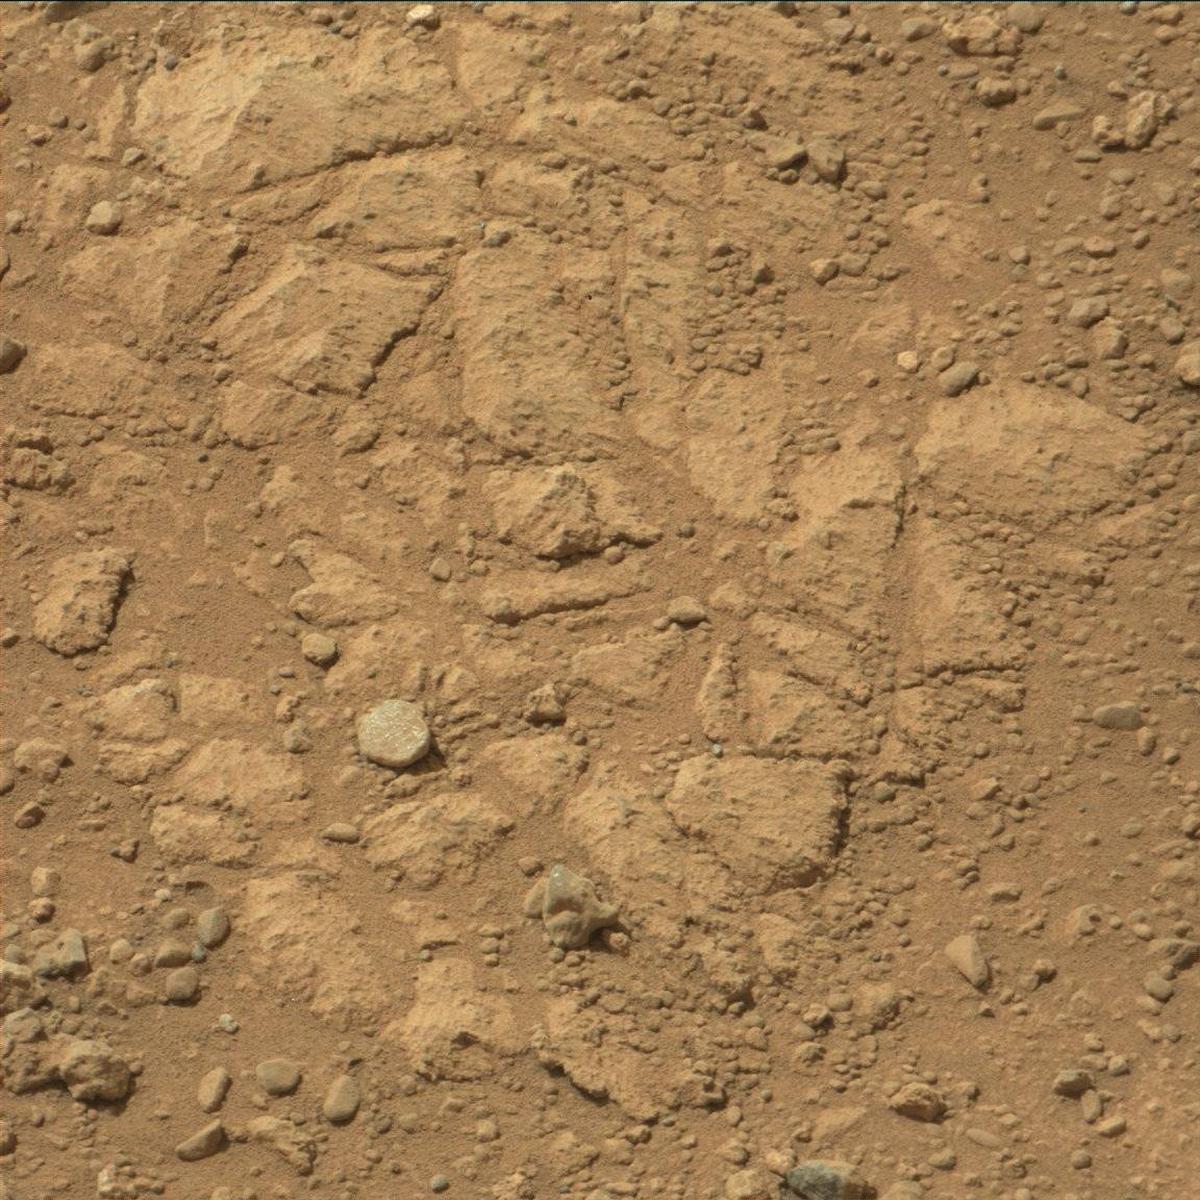
Terrain classes present: Bedrock, Rock, Sand / Soil